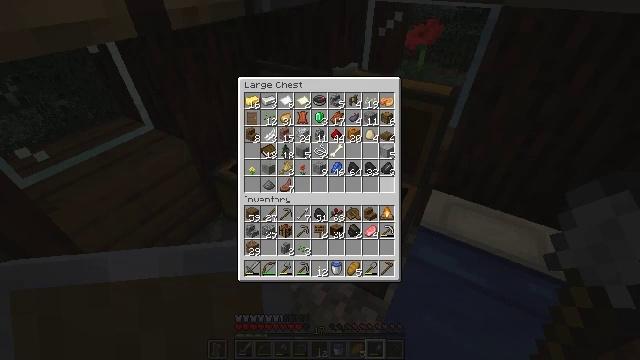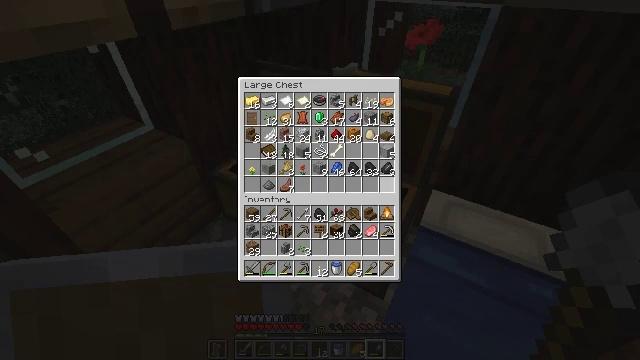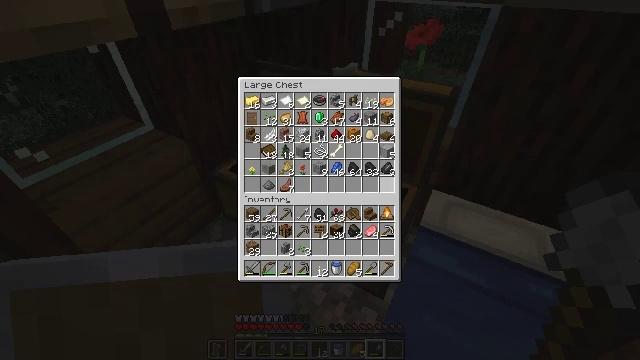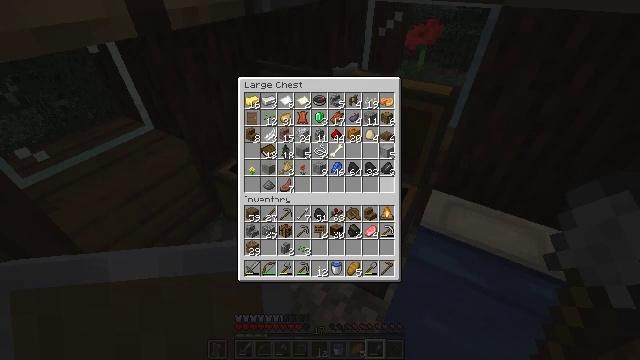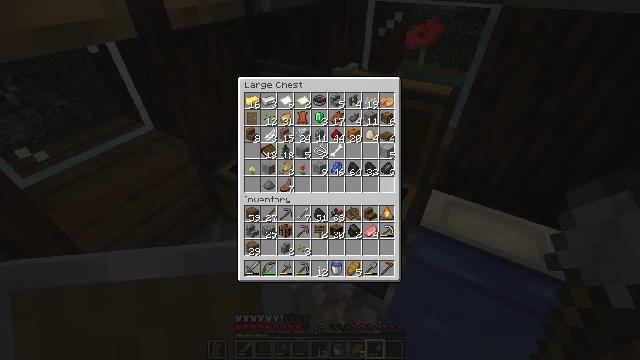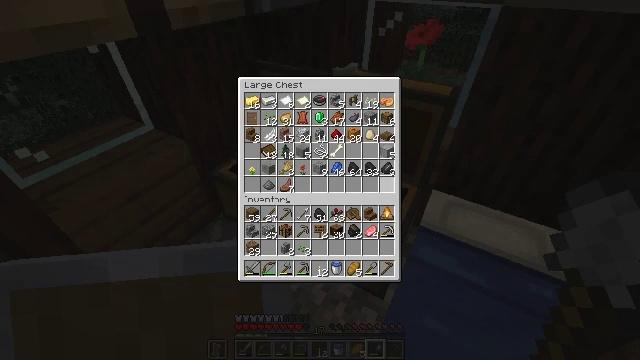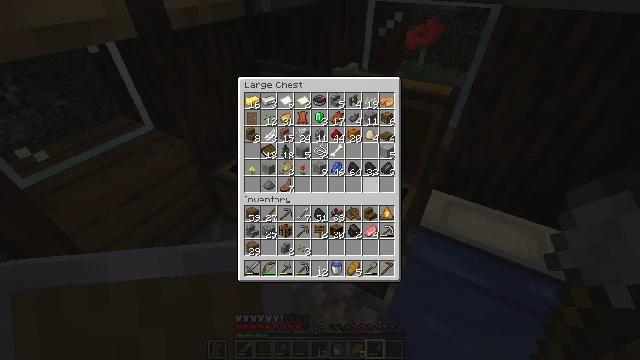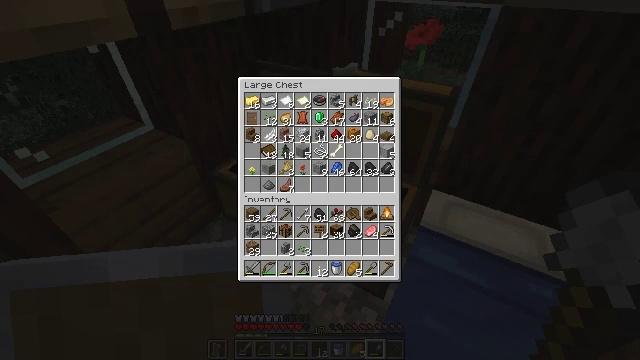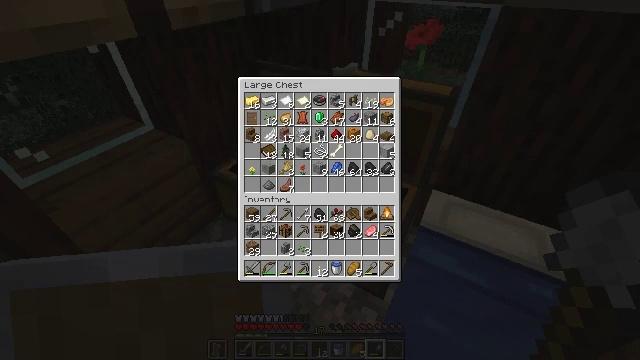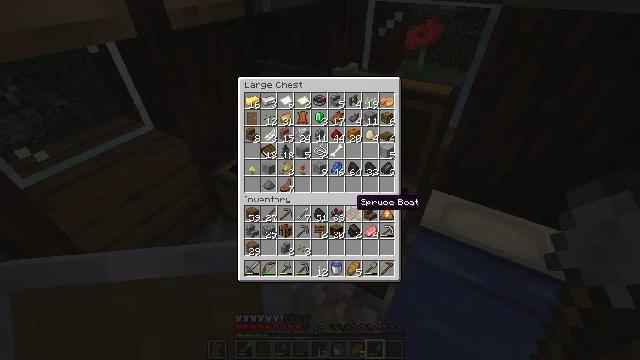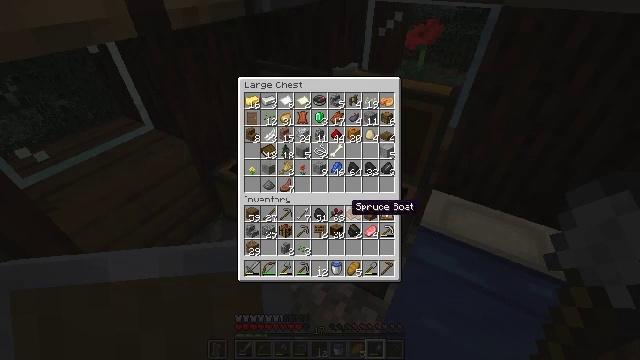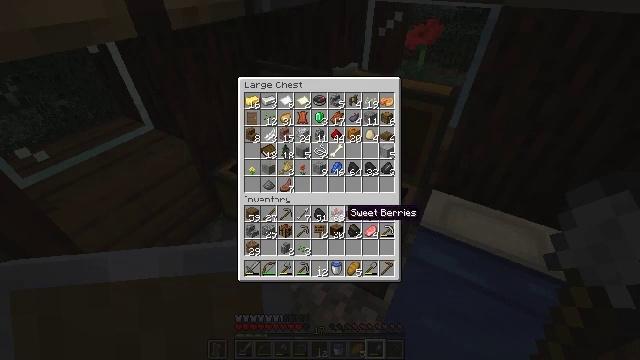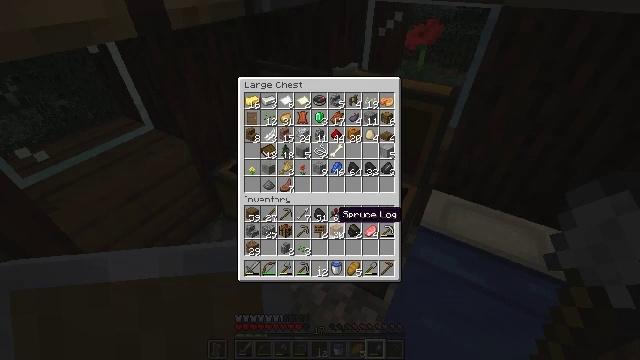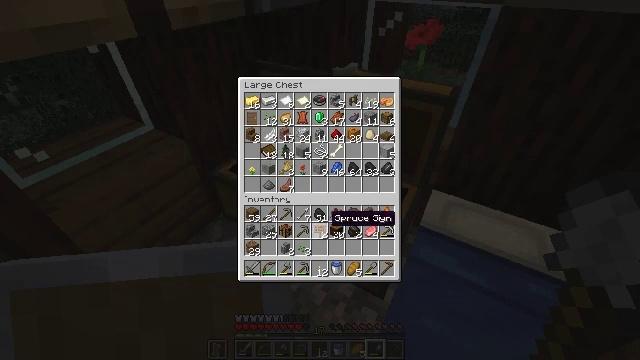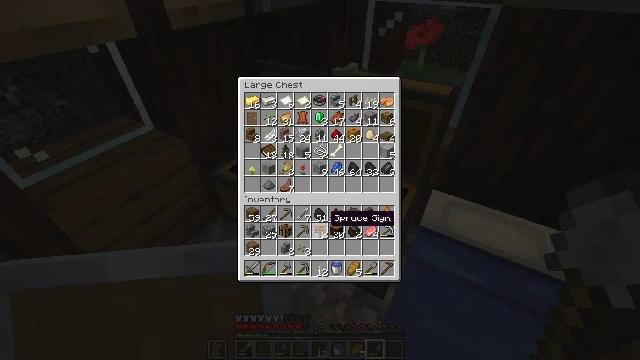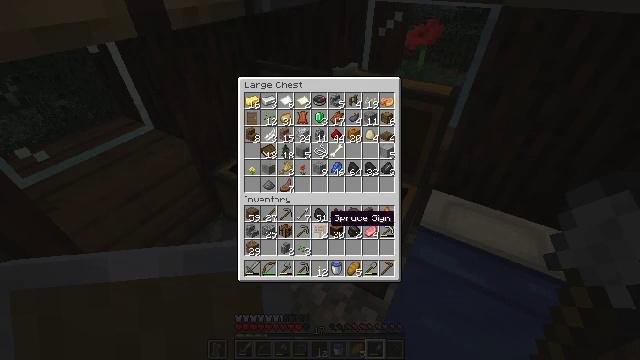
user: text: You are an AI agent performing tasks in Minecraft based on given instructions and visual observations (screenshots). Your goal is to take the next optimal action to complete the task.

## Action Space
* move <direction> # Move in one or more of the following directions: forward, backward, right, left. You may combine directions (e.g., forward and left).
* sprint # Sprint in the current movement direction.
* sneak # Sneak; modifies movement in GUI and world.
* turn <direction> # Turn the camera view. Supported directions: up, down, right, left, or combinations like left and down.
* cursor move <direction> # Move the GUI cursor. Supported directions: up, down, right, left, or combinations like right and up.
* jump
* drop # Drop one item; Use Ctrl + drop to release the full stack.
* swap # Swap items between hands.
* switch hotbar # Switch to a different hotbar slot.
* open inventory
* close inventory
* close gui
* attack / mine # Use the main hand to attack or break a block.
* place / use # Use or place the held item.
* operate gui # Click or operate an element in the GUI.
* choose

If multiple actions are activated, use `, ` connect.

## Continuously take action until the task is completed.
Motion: motion action
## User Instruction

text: Open the crafting table and make a spruce slab.
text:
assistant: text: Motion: no_op
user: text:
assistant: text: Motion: no_op
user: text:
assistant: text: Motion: no_op
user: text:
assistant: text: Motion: no_op
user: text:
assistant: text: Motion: cursor move left
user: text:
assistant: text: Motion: cursor move left
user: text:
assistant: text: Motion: no_op
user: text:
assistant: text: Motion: cursor move left
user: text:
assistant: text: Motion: cursor move left and down
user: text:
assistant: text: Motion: no_op
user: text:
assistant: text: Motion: no_op
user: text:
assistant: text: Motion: cursor move left
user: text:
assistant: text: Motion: cursor move left
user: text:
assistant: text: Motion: no_op
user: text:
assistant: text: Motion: no_op
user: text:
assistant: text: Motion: no_op
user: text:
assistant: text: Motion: no_op
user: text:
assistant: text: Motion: no_op
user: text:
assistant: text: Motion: no_op
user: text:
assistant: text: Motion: operate gui
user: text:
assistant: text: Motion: no_op
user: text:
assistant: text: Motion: cursor move left and up
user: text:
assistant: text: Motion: cursor move up
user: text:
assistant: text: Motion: no_op
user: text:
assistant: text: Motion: no_op
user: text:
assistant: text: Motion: no_op
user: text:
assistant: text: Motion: operate gui
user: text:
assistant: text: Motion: operate gui
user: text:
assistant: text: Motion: operate gui
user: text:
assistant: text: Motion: no_op